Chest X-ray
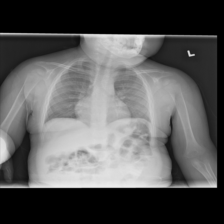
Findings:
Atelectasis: negative
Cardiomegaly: negative
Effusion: negative
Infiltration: positive
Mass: negative
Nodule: negative
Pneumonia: negative
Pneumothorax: negative
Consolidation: negative
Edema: negative
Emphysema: negative
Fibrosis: negative
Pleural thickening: negative
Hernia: negative